Question: Consider this graph:

The second image (with weights in parenthesis) is "balanced", i.e. each node sends the right amount of weight to the other nodes, and the end node has the same weight as the start node.
Now let's say my graph is empty (the edges know how much % weight to send to other nodes but there is no weight yet in the graph). If I put a weight of 20 on the start node, how can I make it so that the end graph will be balanced like shown in the second image? It seems to me that I should recursively update the graph until the weight becomes constant in every node, but is it the best way to do it?
Edit: Here is the Java code related to this problem for the project I was working on, if it can ever help someone. I understand there is no information on some functions used in this code, but you should get the big picture.
Note: many variable names are in French, here is a quick translation for some of them:
nb_stations: amount of nodes
m_listeStations: list of all the nodes
ID_ARRIVEE: ID of the start node ("Start" in the graph)
Reseau: the graph
poids: weight
arc: edge
'''
// build the distribution matrix
public float[] buildDistribution() {
int nb_stations = m_listeStations.size();
float[] distribution = new float[nb_stations];
Arrays.fill(distribution, 0);
distribution[findIndexStation(findStation(Reseau.ID_ARRIVEE))] = findStation(Reseau.ID_ARRIVEE).getPoids();
return distribution;
}
// build the transition matrix
public float[][] buildTransition() {
int nb_stations = m_listeStations.size();
float[][] transition = new float[nb_stations][nb_stations];
for (float[] ligne : transition) {
Arrays.fill(ligne, 0);
}
for (int i = 0; i < nb_stations; ++i) {
List<Arc> arcsOut = m_listeStations.get(i).getArcsOut();
for (int j = 0; j < arcsOut.size(); ++j) {
transition[i][findIndexStation(arcsOut.get(j).getCible())] = arcsOut.get(j).getPoidsRelatif();
}
}
int indexArrivee = findIndexStation(findStation(Reseau.ID_ARRIVEE));
transition[indexArrivee][indexArrivee] = 1; // arrivee continuelle
return transition;
}
// this function does one iteration of distribution*transition to converge toward the real weights
public float[] convergeDistribution(float[] in_distribution, float[][] in_transition) {
int nb_stations = m_listeStations.size();
float[] converge = new float[nb_stations];
Arrays.fill(converge, 0);
for (int i = 0; i < nb_stations; ++i) {
for (int j = 0; j < nb_stations; ++j) {
converge[i] += in_distribution[j] * in_transition[j][i];
}
}
return converge;
}
'''
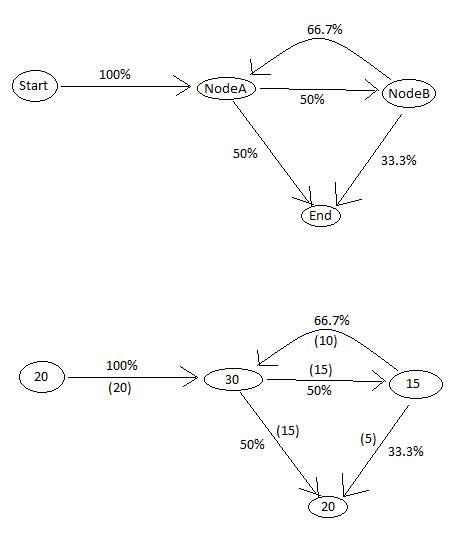
Answer: Your graph is what is known as a <URL> of the Markov chain.
If P is your transition matrix, the stationary distribution x is the solution to the equation x*P = x.
The rate of converge is discussed <URL>.
Once you have the stationary distribution, you can solve the problem you describe very easily. Just fix the weight on one node/edge and then all of the other node/edge weights are proportional to it, based on the stationary distribution and the transition matrix.